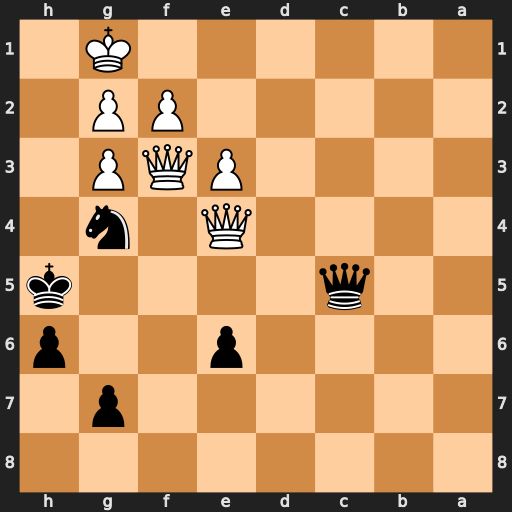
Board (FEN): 8/6p1/4p2p/2q4k/4Q1n1/4PQP1/5PP1/6K1
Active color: b
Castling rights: -
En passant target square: -
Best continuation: Qc1+ Qd1 Qxd1#